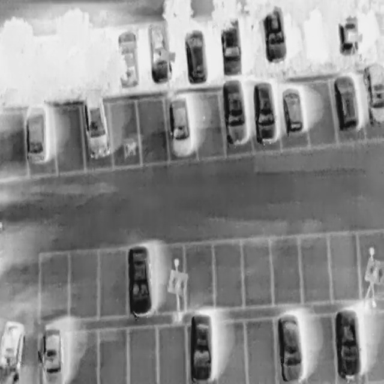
There are 20 Cars in the infrared image.